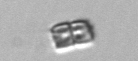
Label: Bacillariophyceae_morphotype1